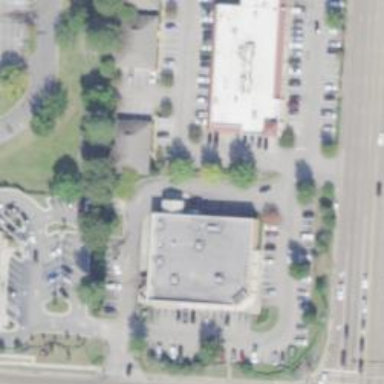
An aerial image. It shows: Pharmacy providing healthcare services.